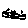
Label: square